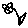
Label: flower